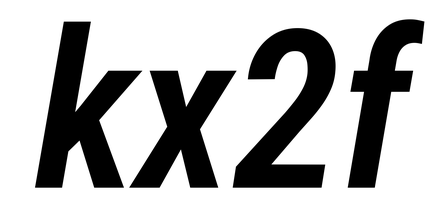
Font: Roboto-Italic_Condensed_SemiBold_Italic